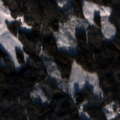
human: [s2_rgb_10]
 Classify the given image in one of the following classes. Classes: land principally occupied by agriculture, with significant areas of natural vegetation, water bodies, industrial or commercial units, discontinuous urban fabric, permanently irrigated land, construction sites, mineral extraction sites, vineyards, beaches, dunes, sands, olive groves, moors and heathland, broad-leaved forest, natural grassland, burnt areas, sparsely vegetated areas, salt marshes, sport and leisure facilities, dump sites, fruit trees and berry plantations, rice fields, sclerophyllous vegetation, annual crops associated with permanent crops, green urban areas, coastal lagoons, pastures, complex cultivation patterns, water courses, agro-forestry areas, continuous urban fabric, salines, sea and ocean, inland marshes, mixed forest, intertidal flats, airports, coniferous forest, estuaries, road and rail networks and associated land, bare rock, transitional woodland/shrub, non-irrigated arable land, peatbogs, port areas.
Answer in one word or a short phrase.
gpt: coniferous forest, mixed forest, transitional woodland/shrub